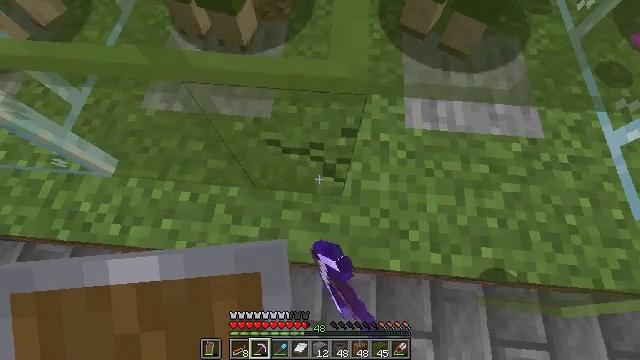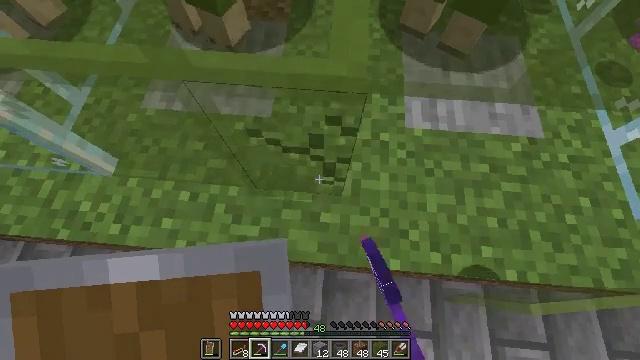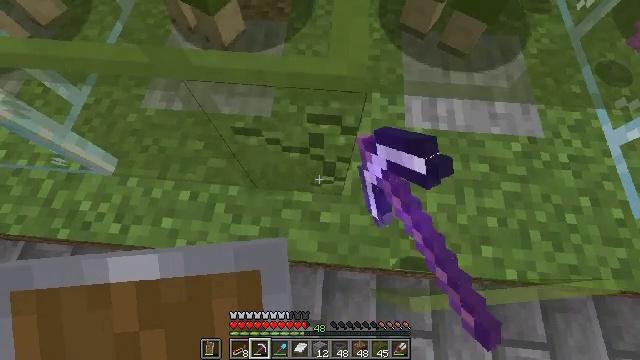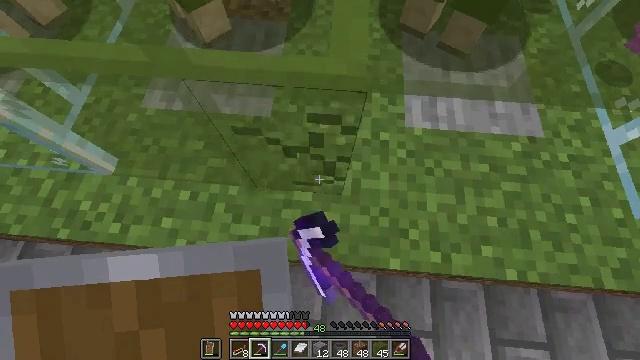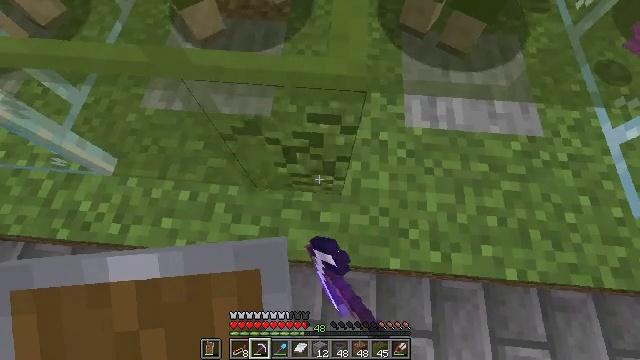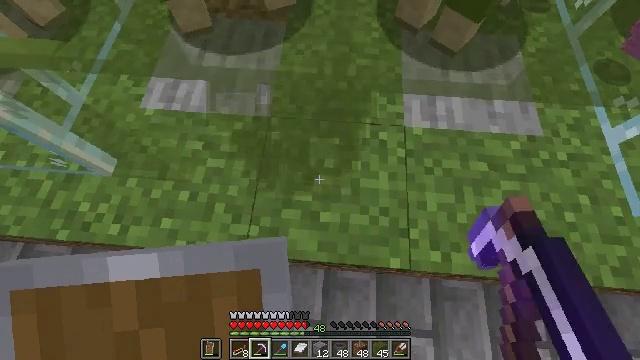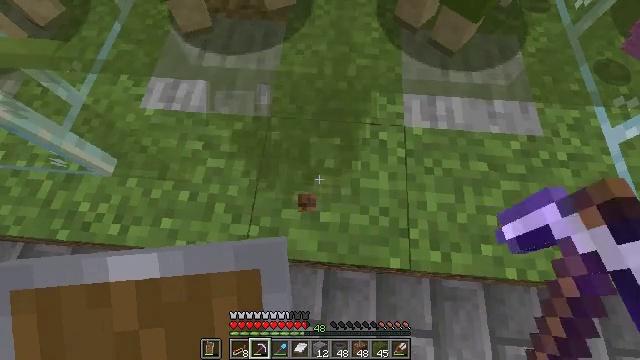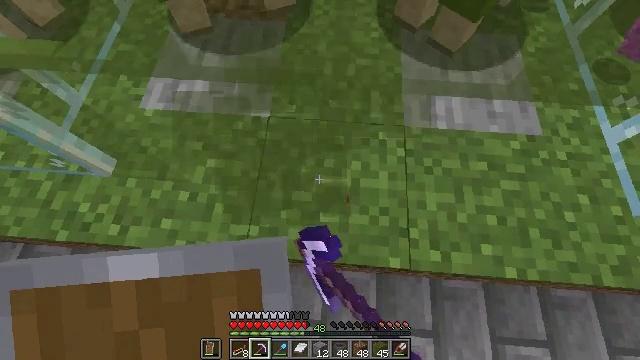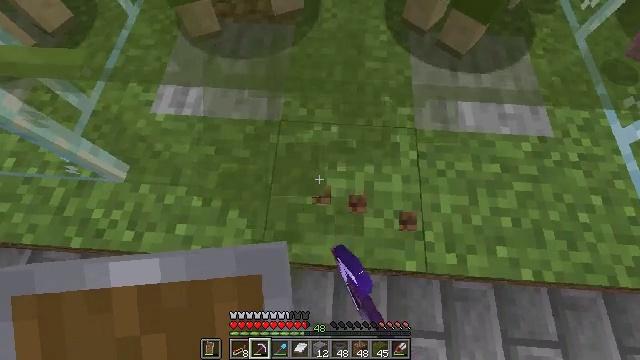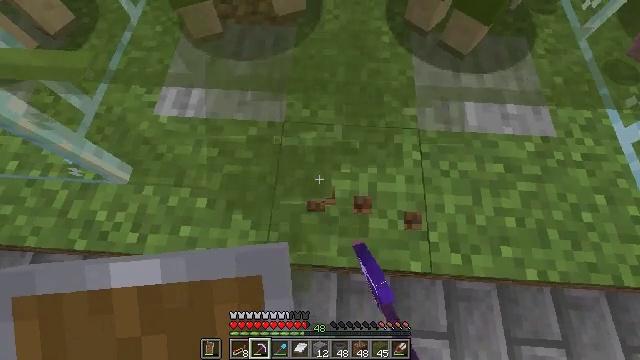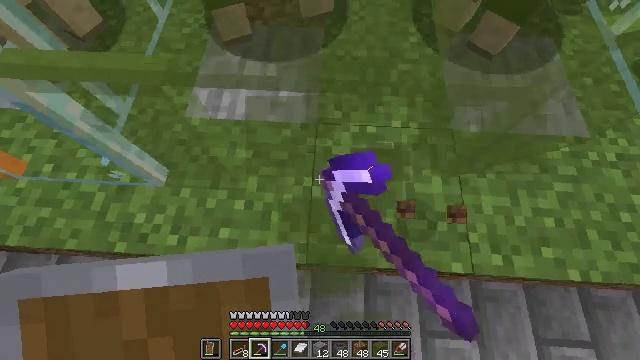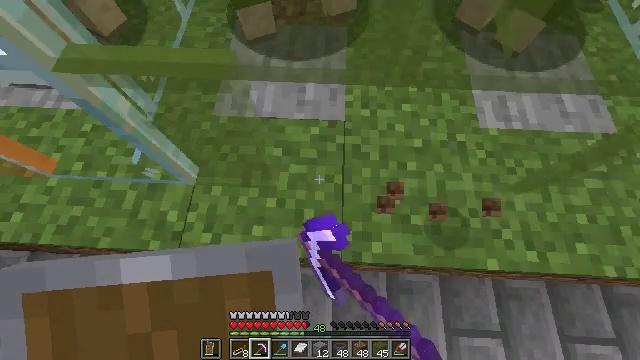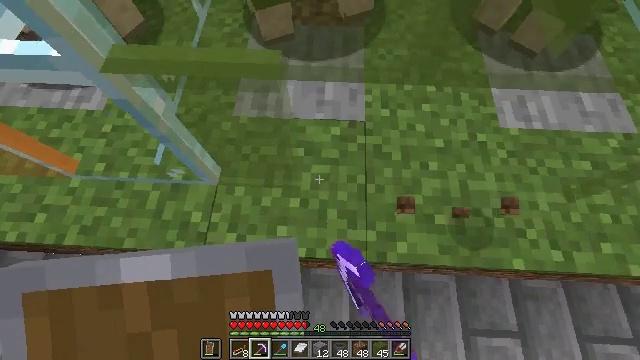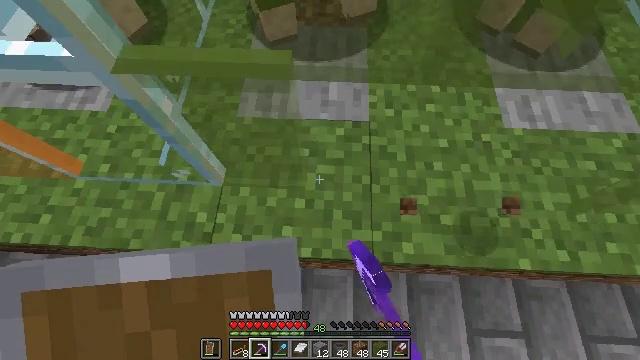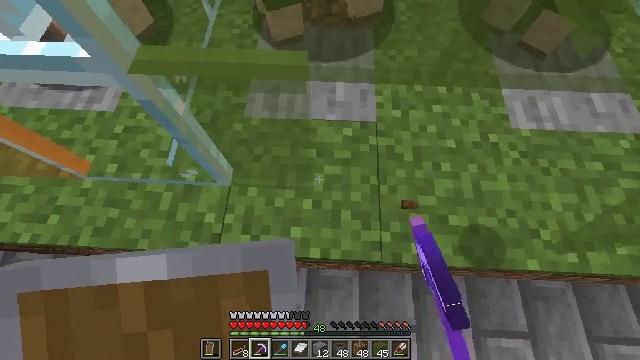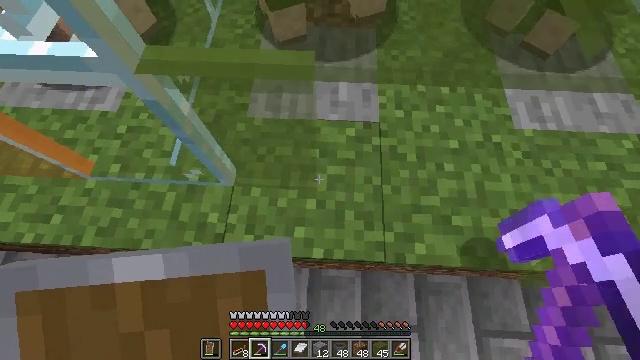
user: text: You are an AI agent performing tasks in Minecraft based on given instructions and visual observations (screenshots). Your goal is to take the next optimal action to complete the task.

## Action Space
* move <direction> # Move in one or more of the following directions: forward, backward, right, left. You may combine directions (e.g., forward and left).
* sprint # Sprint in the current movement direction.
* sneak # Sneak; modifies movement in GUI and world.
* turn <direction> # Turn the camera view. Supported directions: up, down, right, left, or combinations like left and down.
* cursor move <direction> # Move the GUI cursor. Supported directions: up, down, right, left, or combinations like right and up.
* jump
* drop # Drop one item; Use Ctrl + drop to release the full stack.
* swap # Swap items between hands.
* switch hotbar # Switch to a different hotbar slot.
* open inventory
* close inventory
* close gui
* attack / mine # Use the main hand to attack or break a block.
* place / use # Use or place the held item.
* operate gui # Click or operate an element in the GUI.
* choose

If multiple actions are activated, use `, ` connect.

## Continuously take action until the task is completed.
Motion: motion action
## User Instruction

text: Smash the green stained glass pane to retrieve it.
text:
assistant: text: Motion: attack / mine
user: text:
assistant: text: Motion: attack / mine
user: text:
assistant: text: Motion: attack / mine
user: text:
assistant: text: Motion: attack / mine
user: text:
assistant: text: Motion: attack / mine
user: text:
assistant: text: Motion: attack / mine
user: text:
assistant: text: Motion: attack / mine
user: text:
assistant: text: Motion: move left, attack / mine
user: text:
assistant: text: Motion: move left, attack / mine
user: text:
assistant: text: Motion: move left
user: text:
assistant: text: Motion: move left
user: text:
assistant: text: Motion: no_op
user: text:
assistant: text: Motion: no_op
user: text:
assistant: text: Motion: no_op
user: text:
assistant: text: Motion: no_op
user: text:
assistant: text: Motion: no_op
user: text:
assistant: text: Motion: no_op
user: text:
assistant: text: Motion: no_op
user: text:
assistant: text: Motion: turn left
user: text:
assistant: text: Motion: turn left and up
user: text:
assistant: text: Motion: turn left
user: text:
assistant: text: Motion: turn left and up
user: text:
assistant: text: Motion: turn left, attack / mine
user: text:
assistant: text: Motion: attack / mine
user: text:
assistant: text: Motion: attack / mine
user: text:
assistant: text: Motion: attack / mine
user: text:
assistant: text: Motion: attack / mine
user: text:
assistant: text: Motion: attack / mine
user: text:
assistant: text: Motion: attack / mine
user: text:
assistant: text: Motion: attack / mine